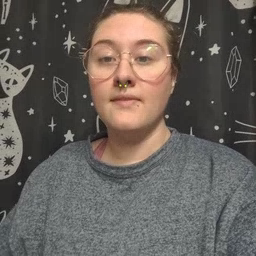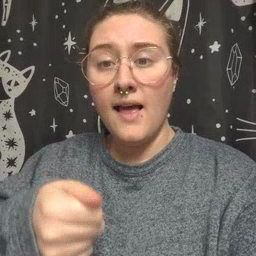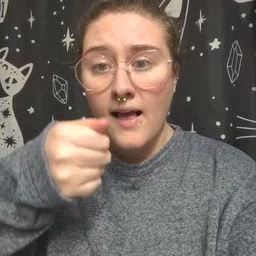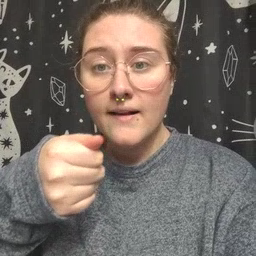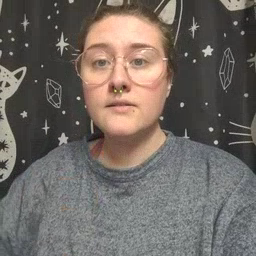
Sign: hide